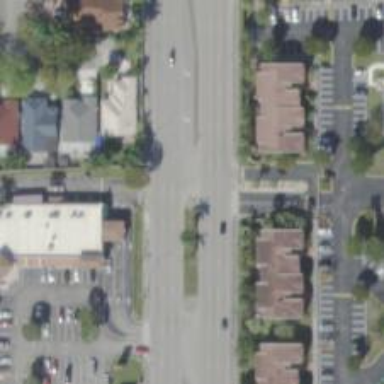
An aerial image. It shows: Asphalt road with secondary link designation.